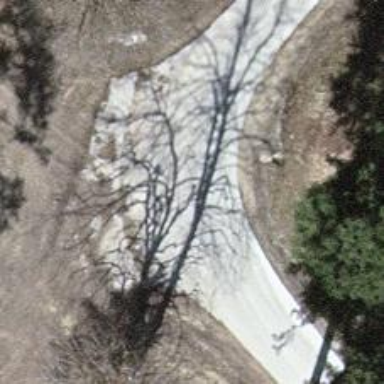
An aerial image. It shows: Gravel track with grade2 quality.